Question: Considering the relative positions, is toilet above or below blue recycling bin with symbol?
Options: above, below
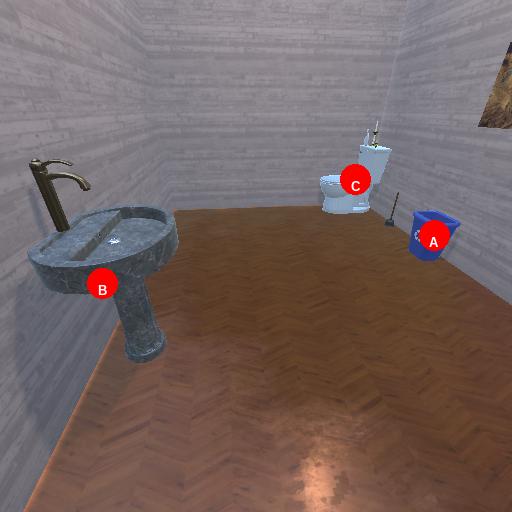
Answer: above